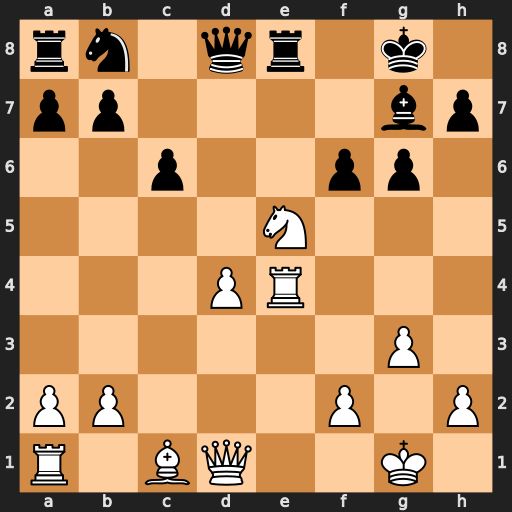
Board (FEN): rn1qr1k1/pp4bp/2p2pp1/4N3/3PR3/6P1/PP3P1P/R1BQ2K1
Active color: w
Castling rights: -
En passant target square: -
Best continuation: Qb3+ Qd5 Nxc6 Qxb3 Rxe8+